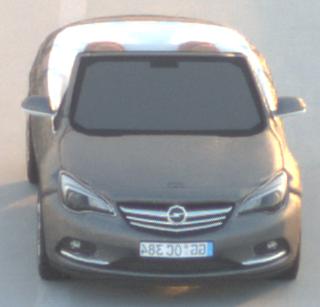
Make: Opel
Model: Cascada 1.4 Turbo
Detailed model: Cascada
Model produced from: 2013/03
Model produced until: 2015/01
Doors: 2
Color: gray
Road condition: dry road
Daytime: sunrise or sunset
Contrast: medium contrast